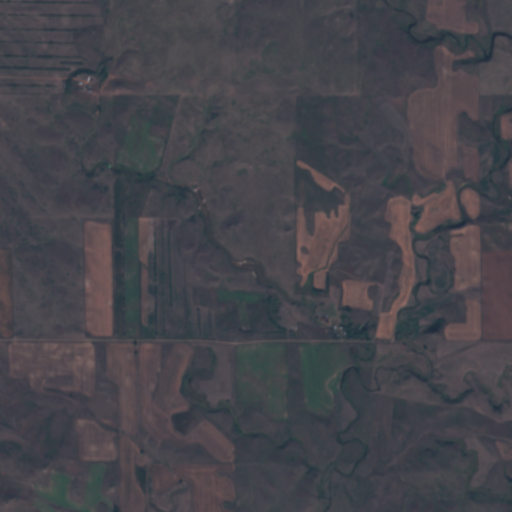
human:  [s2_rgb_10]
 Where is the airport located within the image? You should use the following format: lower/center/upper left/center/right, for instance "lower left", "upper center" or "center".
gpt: There is no airport in the image.